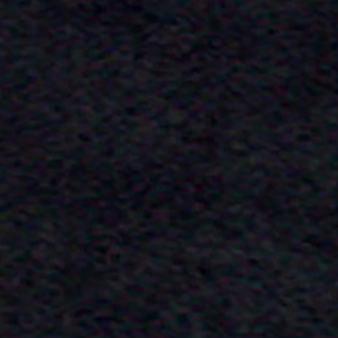
Label: other